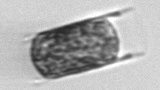
Label: Hemiaulus